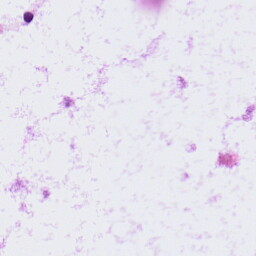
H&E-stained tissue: LymphNode